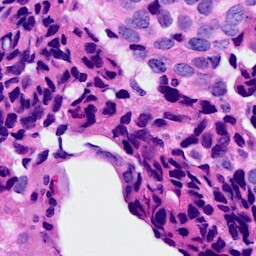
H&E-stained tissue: Breast